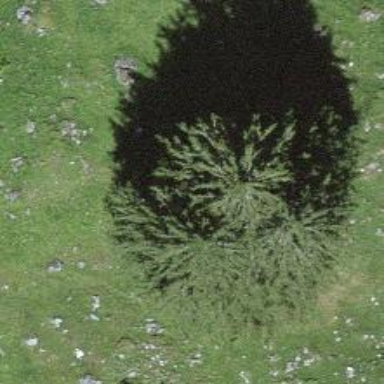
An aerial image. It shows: Needle-leaved tree in natural setting.